Field crop: maize
Growth stage: 2
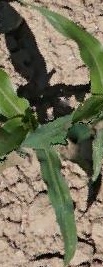
Species: maize